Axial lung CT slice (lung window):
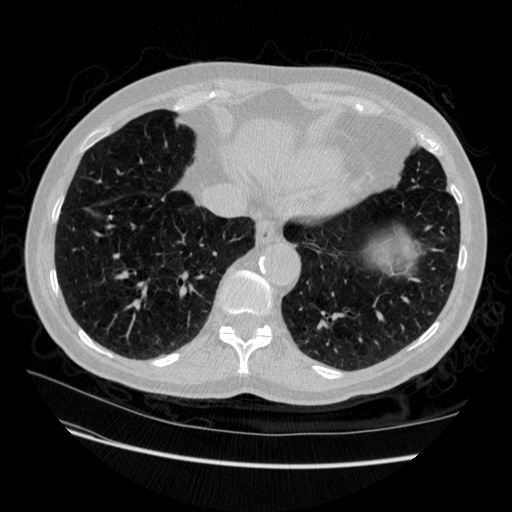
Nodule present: yes
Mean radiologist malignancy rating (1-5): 1